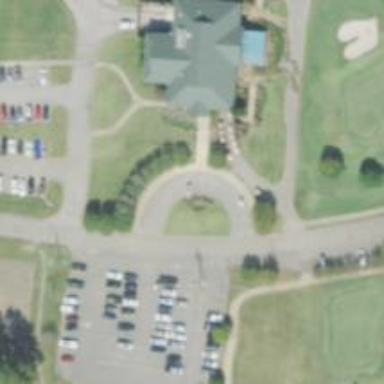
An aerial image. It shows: Path for golf carts.